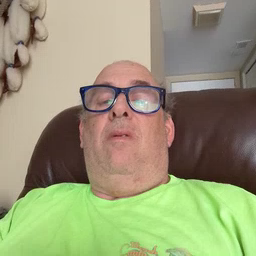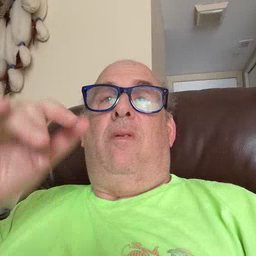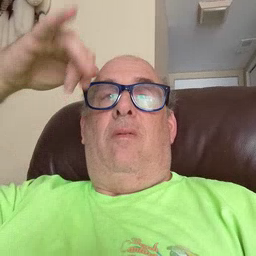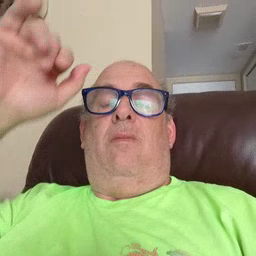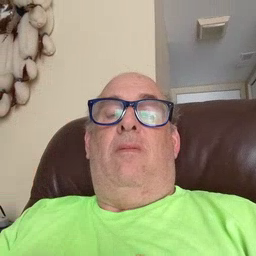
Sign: cow